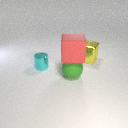
large red rubber cube above large green rubber sphere